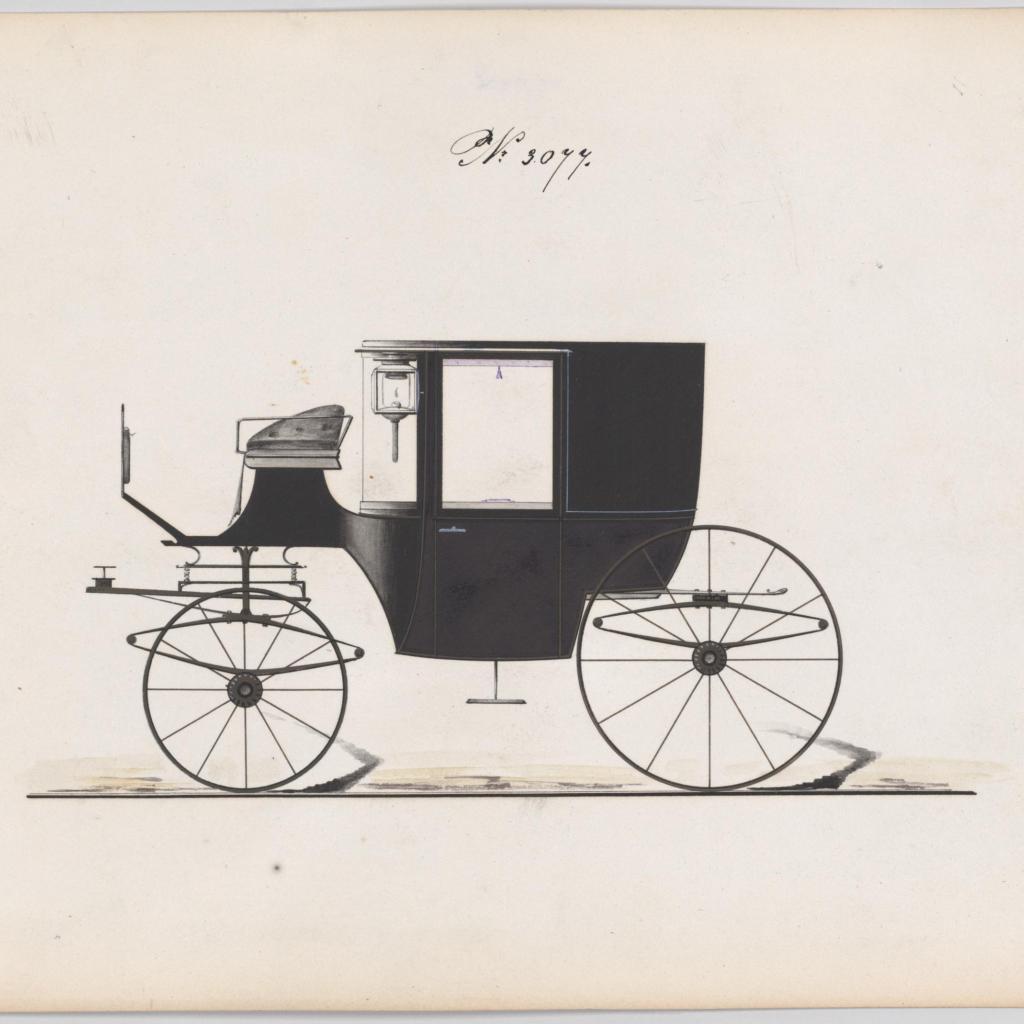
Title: Design for Coupé, no. 3077
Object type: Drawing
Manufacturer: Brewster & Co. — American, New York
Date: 1874
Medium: Pen and black in, watercolor and gouache with gum arabic
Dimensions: sheet: 7 x 9 5/8 in. (17.8 x 24.4 cm)
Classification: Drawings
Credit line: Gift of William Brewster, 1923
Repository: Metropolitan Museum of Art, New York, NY